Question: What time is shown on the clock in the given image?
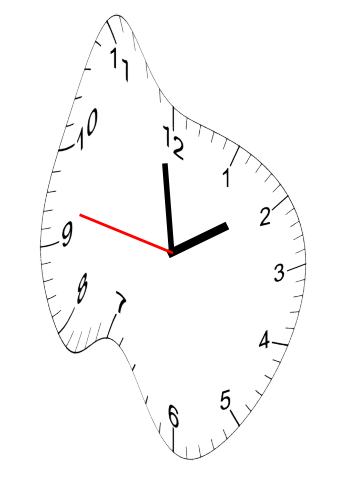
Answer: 01:58:47